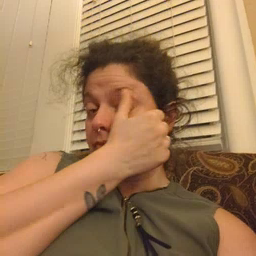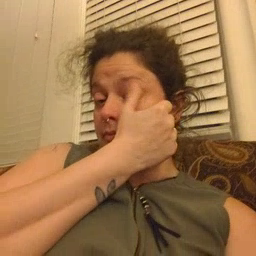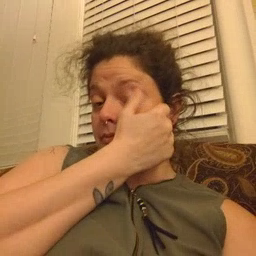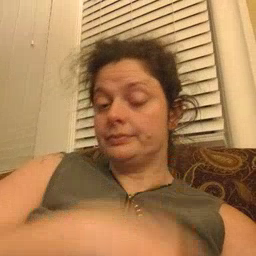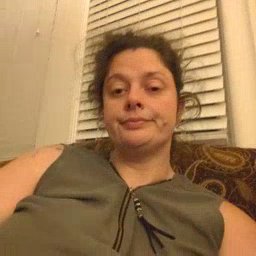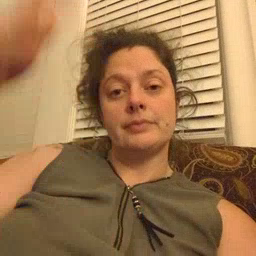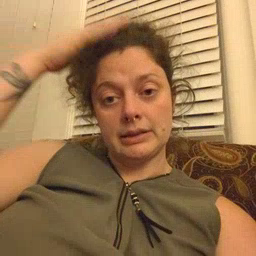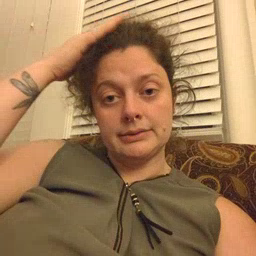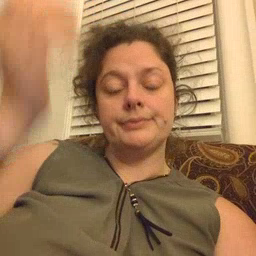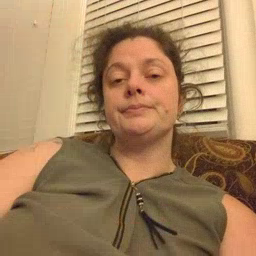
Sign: hat